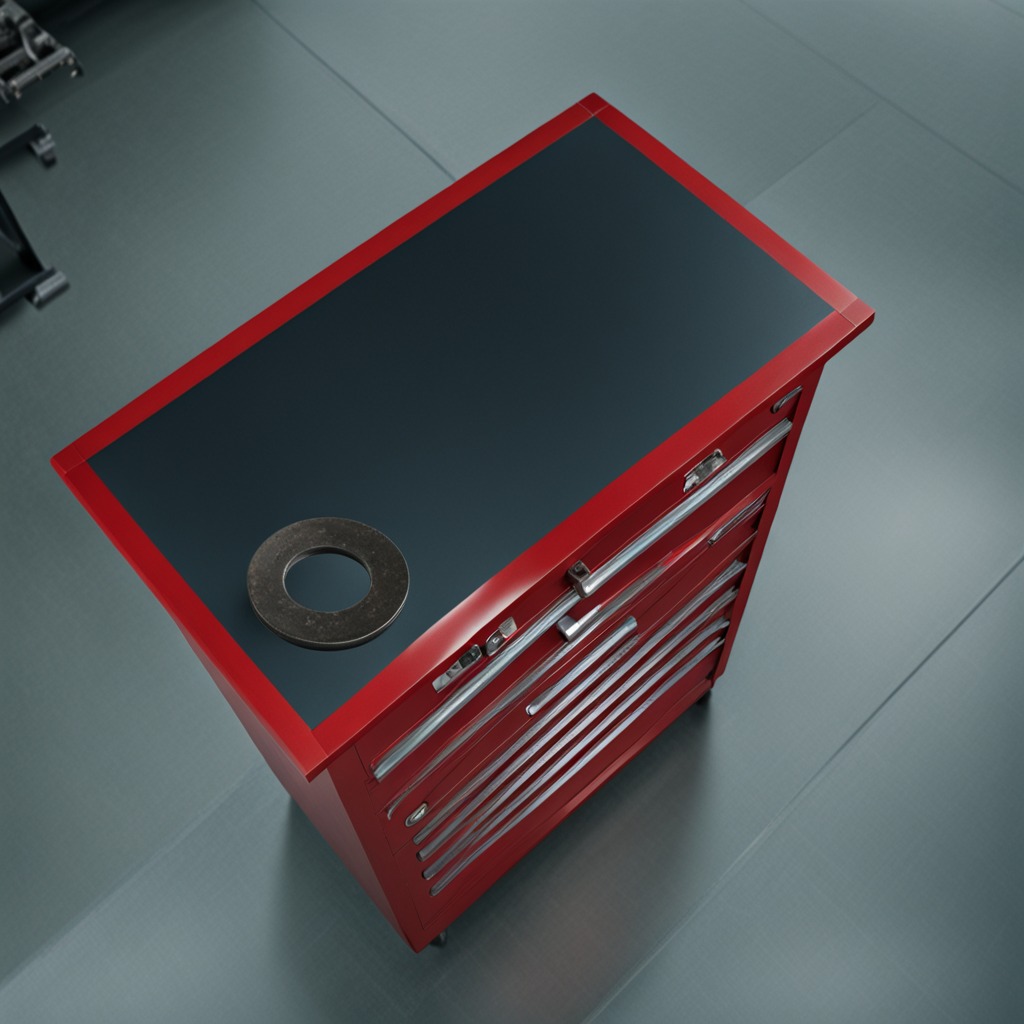
A flat metal washer is lying on a toolbox surface in an airplane hangar workshop 8K.